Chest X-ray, PA view. Patient: 50 years old, sex M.
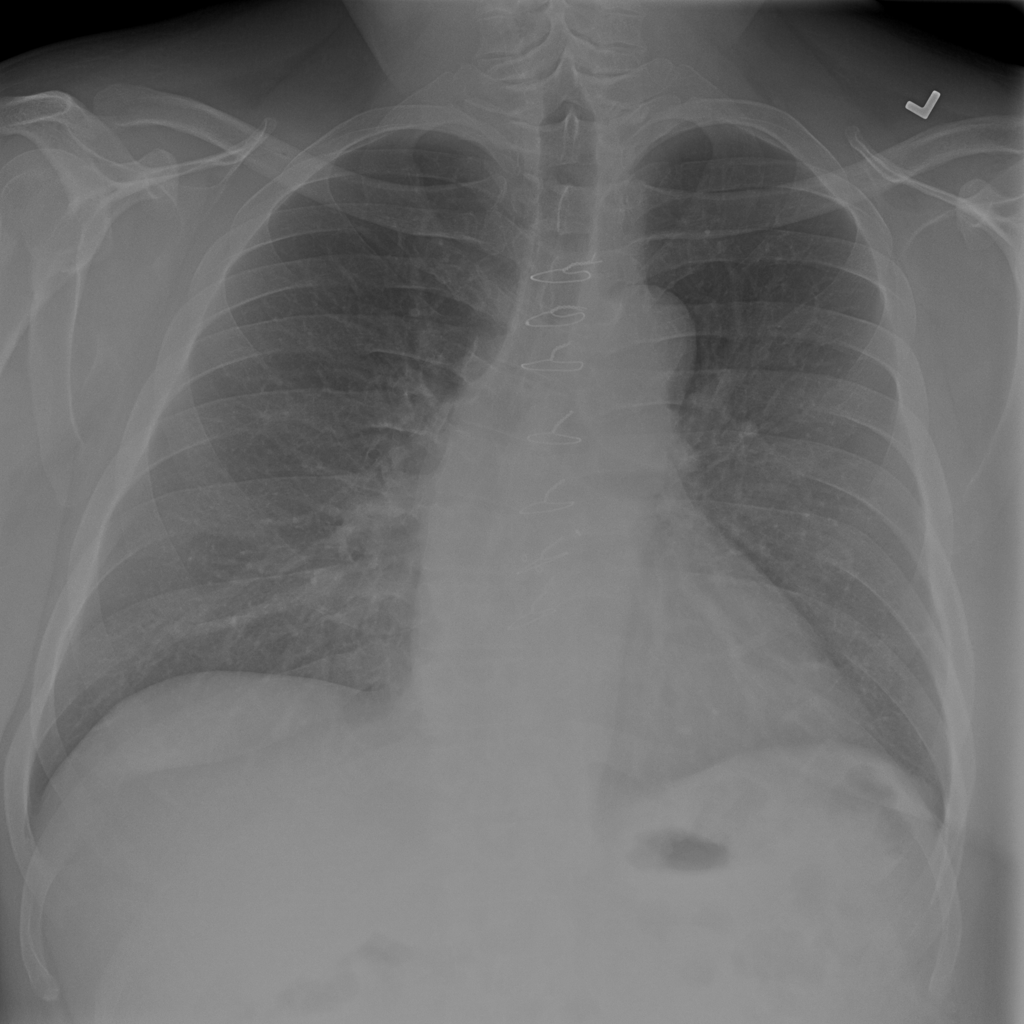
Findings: No Finding